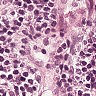
Metastatic tissue present: no